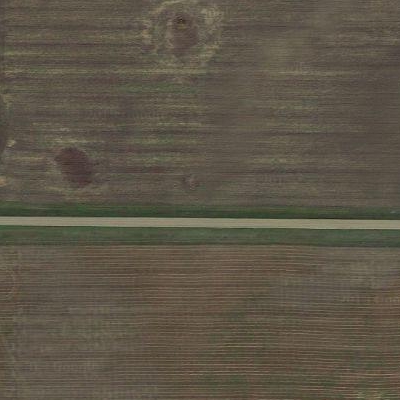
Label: Field